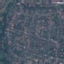
Land use / land cover class: Residential